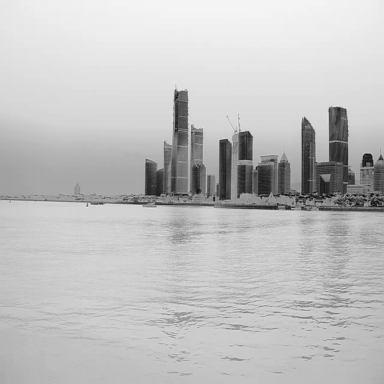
There are two objects shown in the infrared image, including a container_ship, and a canoe.